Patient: sex M, age 31
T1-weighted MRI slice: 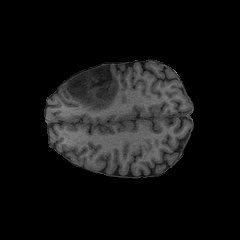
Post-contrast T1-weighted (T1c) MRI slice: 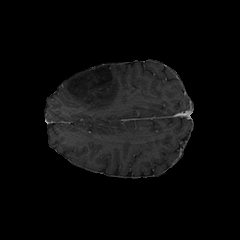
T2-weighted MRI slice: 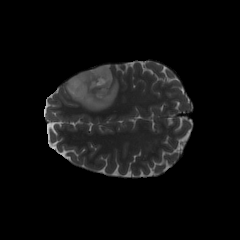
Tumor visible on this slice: yes
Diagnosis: Astrocytoma, IDH-mutant
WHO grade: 2